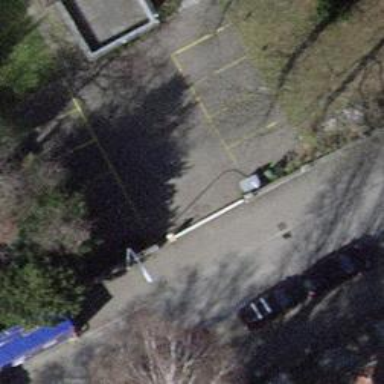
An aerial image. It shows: Lift gate barrier.